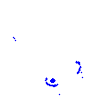
Particle: electron